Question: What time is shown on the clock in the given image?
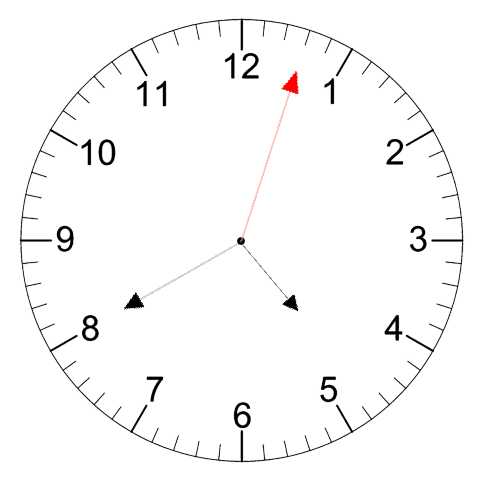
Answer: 04:40:03